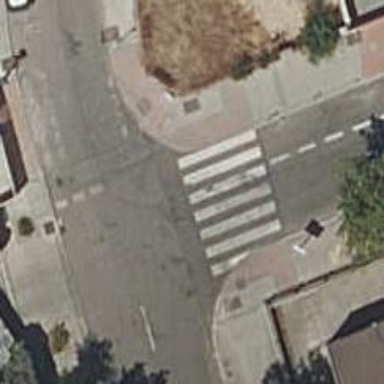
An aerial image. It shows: Zebra crossing on the road.